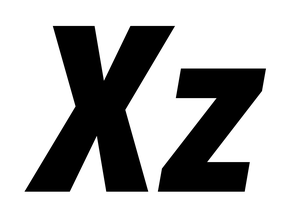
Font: Roboto-Italic_Condensed_Black_Italic